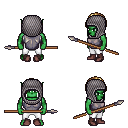
a pixel art fantasy rpg character, male body template, orc, green skin, steel chest armor, white pants, blonde parted hairstyle, chain hood, maroon shoes, spear, four views (front, back, left, right), 2x2 character sprite sheet, small pixel art, hard edges, no anti-aliasing